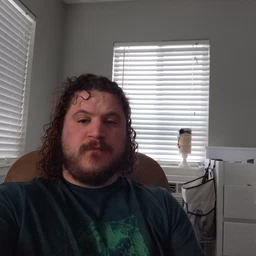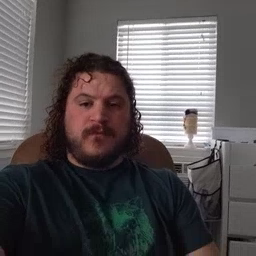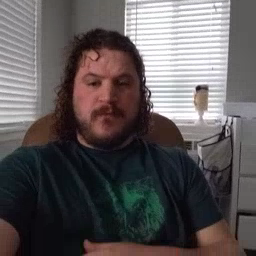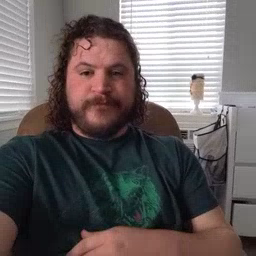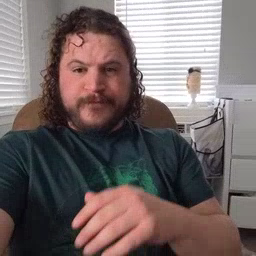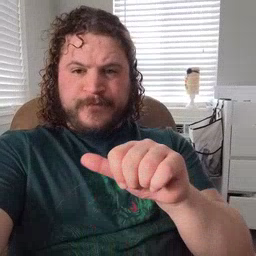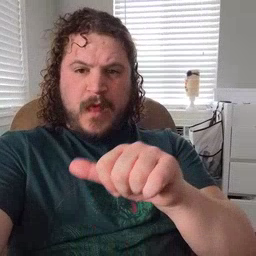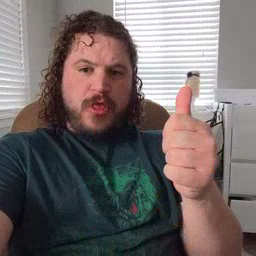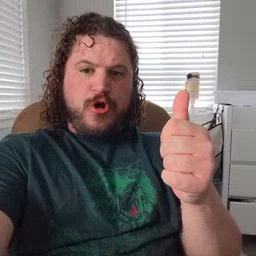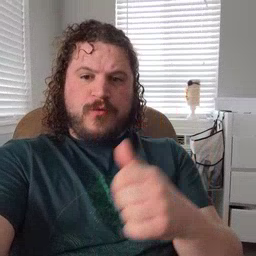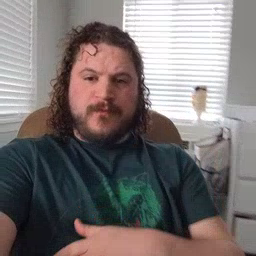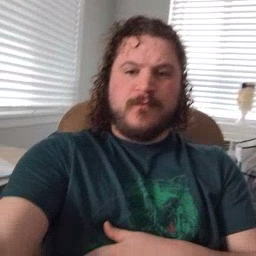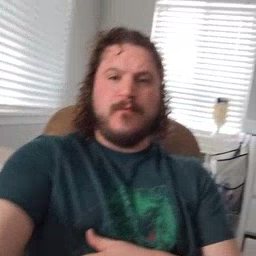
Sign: another